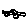
Label: car